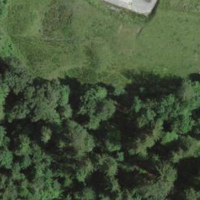
EUNIS habitat code: 44
Species observed at this site:
Cercopis vulnerata